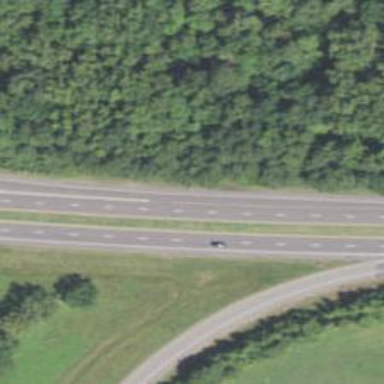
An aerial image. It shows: Motorway junction.